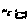
Label: fish